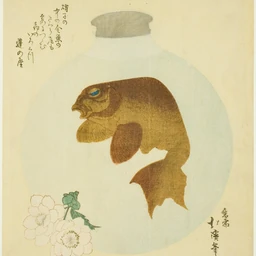
Title: Bottle with a goldfish design
Artist: Totoya Hokkei
Caption: bottle with a goldfish design, woodblock print, japanese (culture or style), print, asian art, totoya hokkei, a work made of color woodblock print; shikishiban, surimono, arts of asia, art institute of chicago